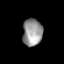
Tissue: prostate
Cell type: T cells
Senescence score: 0.2659
Nuclear area (px): 527
Mean DAPI intensity: 150.342